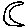
Label: moon